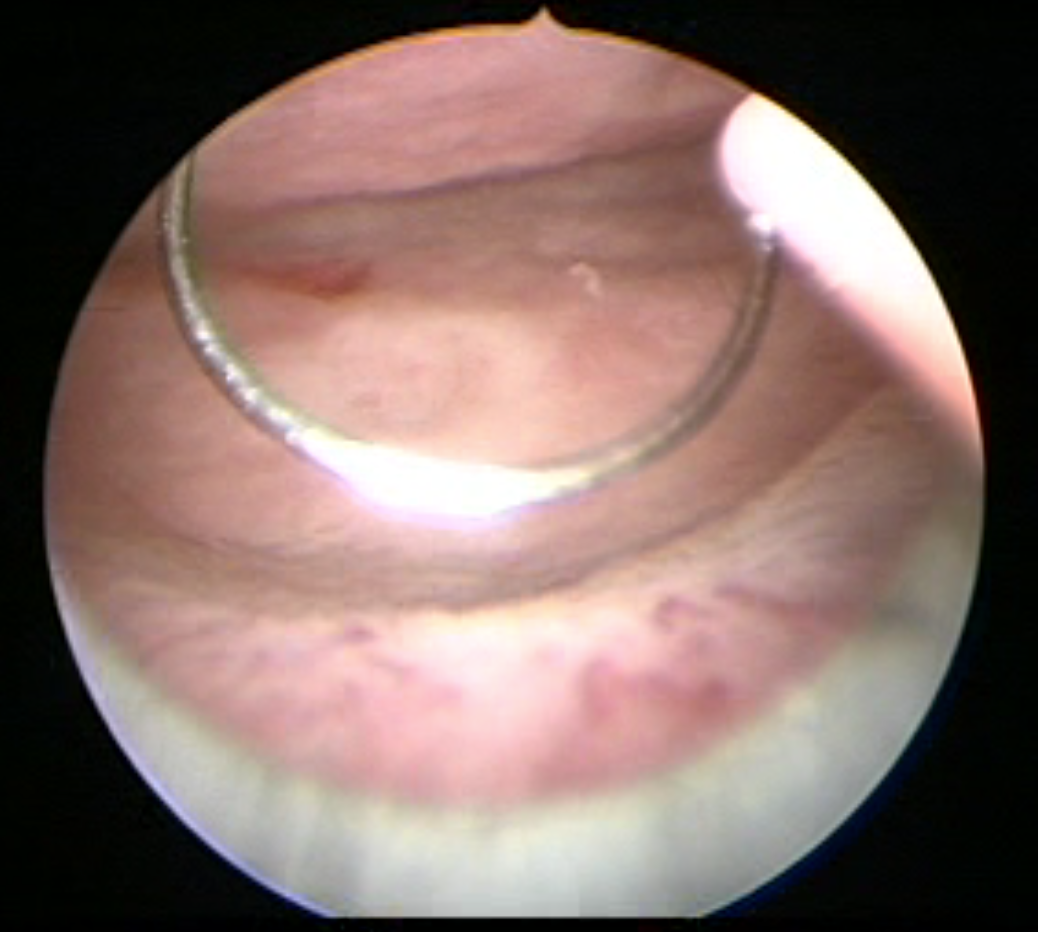
Modality: WLC
Class: Foreign bodies
Subclass: ResectionLoop
Lesion: L0
Bladder cancer association: No